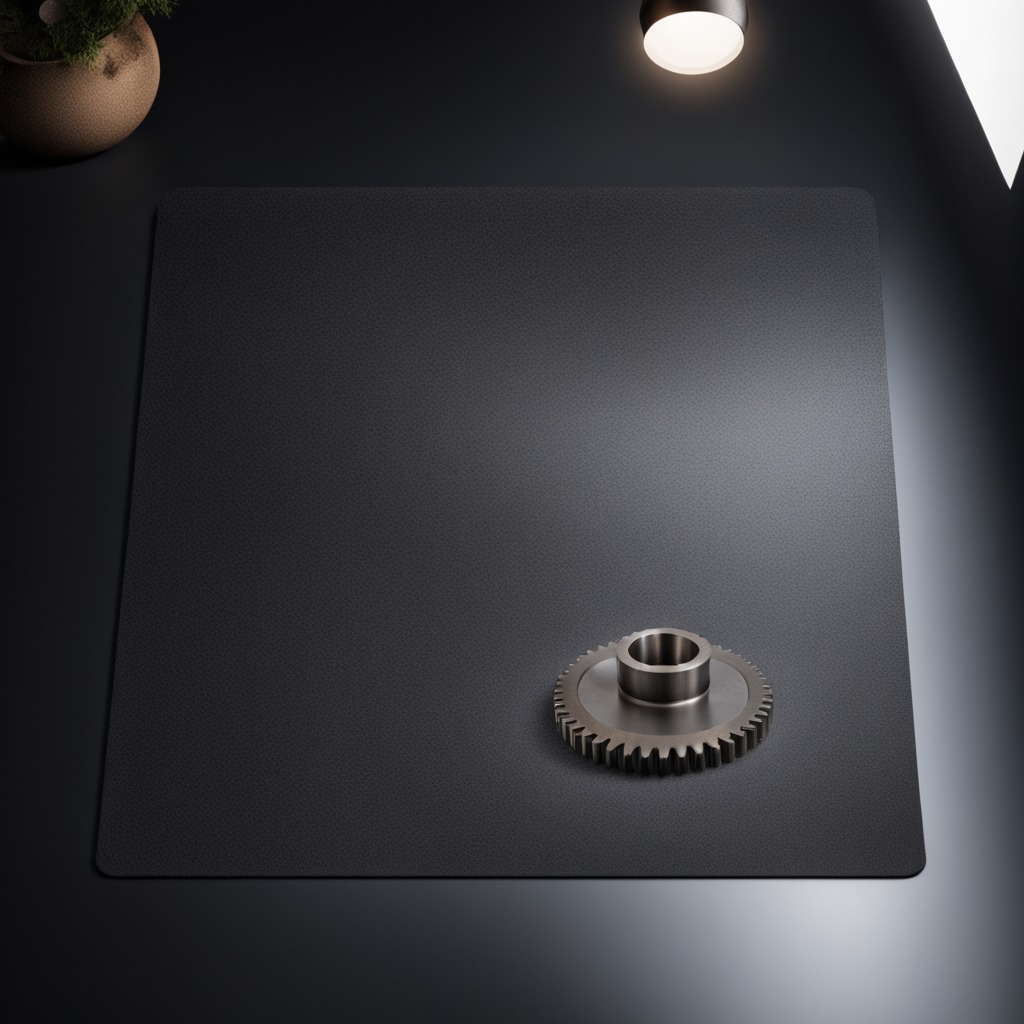
A steel gear with teeth is lying on the clean granite tabletop beneath the black rubber mat.